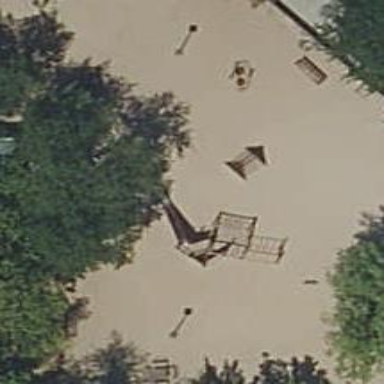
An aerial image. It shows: Playground area for leisure land.